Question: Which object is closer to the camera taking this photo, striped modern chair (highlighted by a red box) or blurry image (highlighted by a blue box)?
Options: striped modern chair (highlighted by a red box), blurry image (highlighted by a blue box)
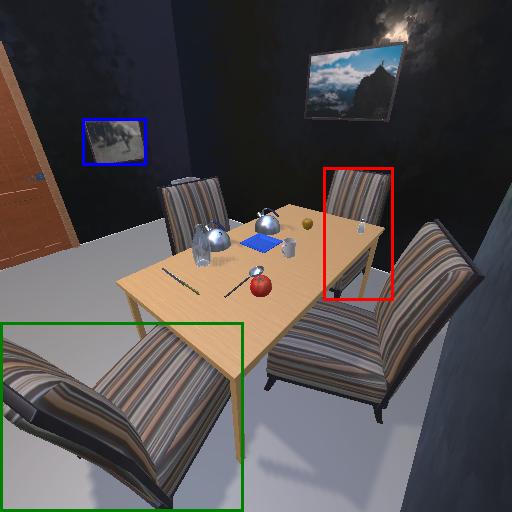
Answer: striped modern chair (highlighted by a red box)